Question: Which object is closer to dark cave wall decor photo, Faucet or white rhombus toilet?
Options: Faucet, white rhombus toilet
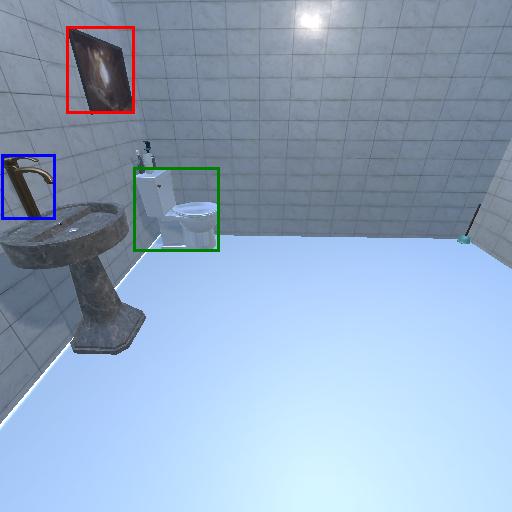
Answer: Faucet